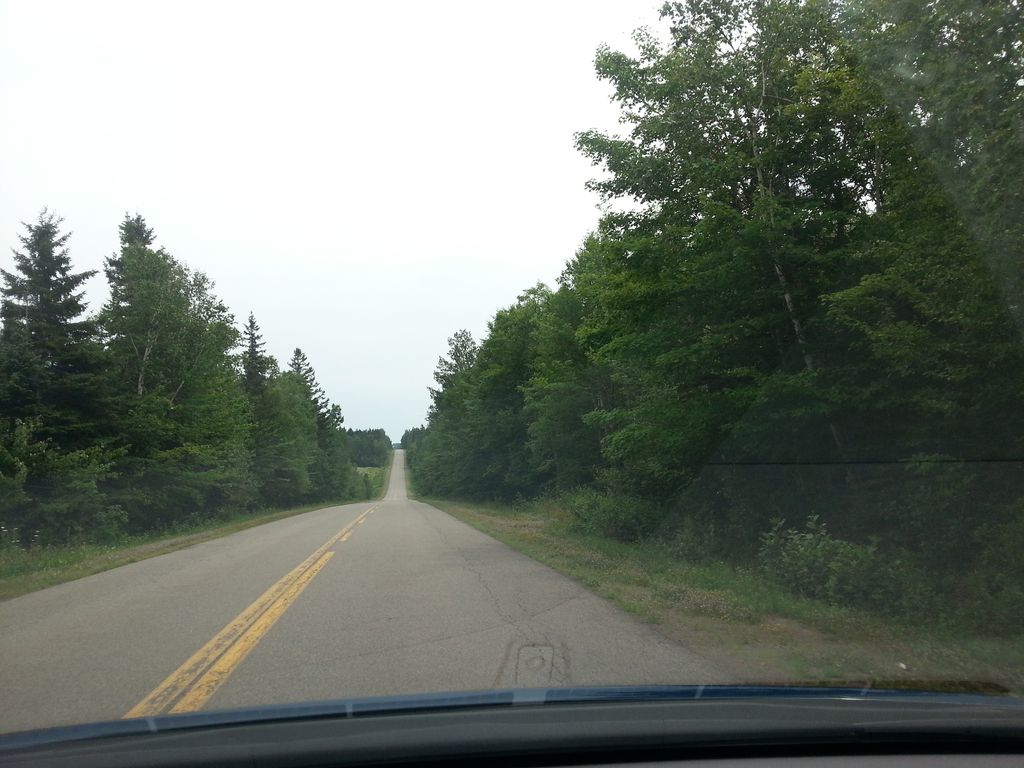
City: charlottetown